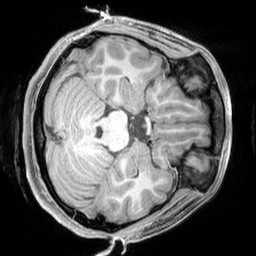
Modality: T1w
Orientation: axial
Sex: female
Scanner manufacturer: siemens
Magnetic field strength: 3 T
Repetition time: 2.3 s
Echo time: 0.00226 s